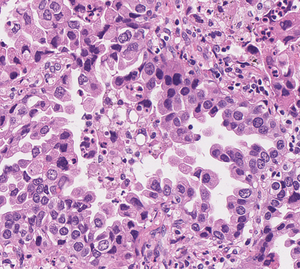
Tumor epithelial tissue: yes
Tumor-associated stroma tissue: yes
Normal tissue: no